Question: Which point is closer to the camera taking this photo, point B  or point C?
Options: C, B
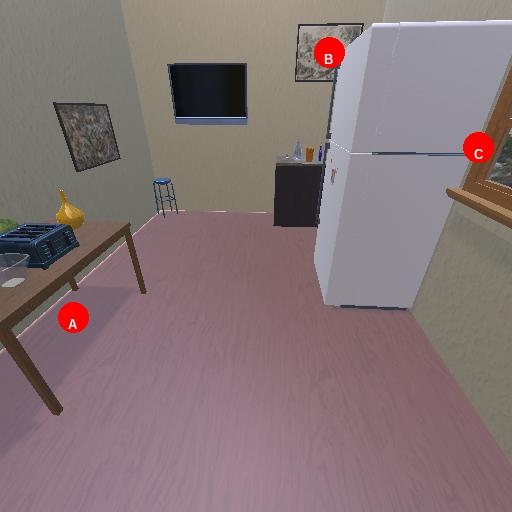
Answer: C